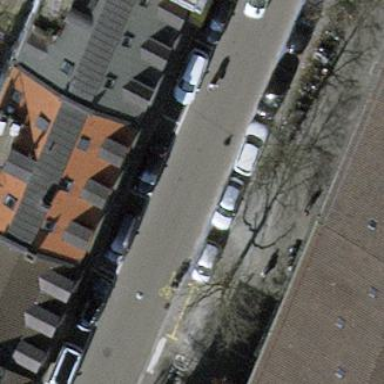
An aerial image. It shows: Parking lane designated for parking.